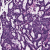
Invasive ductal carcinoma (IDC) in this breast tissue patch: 0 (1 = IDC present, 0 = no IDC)